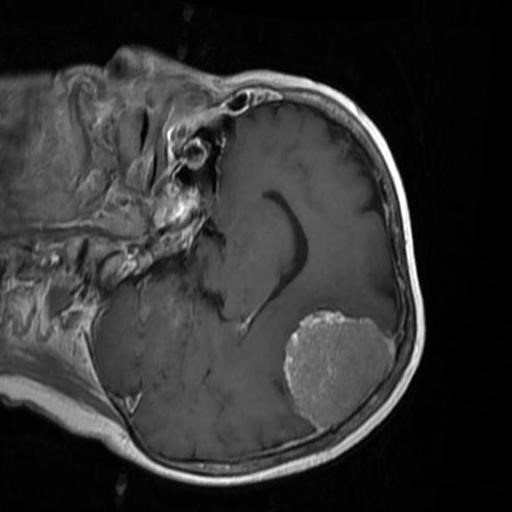
Label: brain_menin